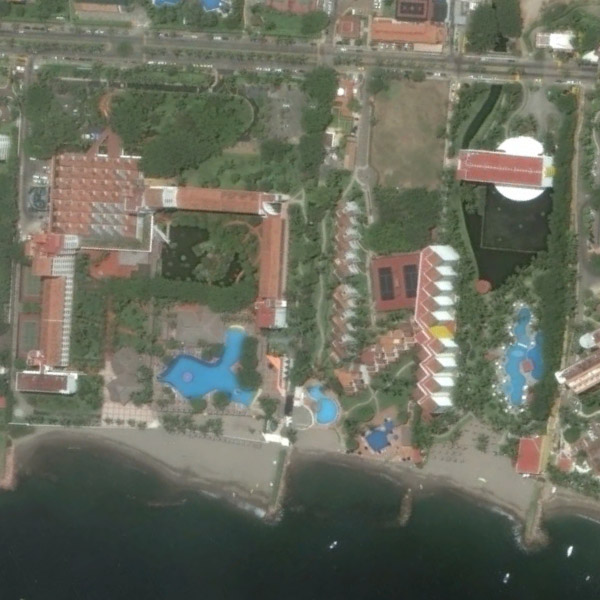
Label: Resort